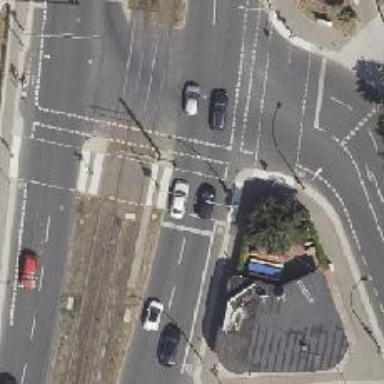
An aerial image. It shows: Road crossing with traffic signals.